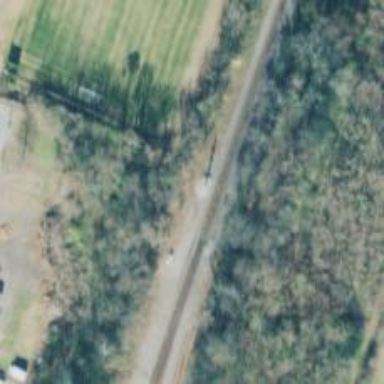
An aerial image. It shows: Site related to railway infrastructure.